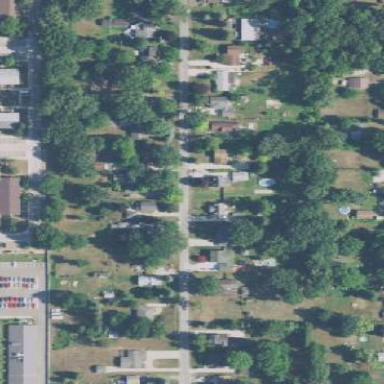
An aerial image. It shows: Residential area composed of single-family homes.